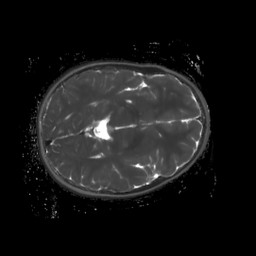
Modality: T2map
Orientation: axial
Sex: female
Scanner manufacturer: siemens
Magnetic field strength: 3 T
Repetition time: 4 s